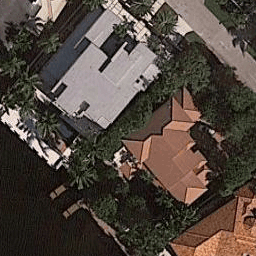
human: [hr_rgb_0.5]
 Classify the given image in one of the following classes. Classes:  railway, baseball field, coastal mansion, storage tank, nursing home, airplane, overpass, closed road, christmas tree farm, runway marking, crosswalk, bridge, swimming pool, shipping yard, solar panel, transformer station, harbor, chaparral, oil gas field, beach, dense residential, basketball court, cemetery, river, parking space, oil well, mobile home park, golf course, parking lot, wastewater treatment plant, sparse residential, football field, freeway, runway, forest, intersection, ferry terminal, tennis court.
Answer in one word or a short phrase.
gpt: coastal mansion